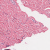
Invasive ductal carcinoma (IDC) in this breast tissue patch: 0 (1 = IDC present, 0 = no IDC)